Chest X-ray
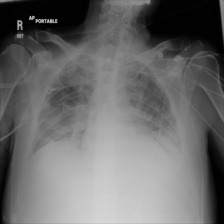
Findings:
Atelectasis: positive
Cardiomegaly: negative
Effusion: negative
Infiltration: negative
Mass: negative
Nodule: negative
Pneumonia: negative
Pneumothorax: negative
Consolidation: negative
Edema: positive
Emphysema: negative
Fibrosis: negative
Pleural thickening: negative
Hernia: negative